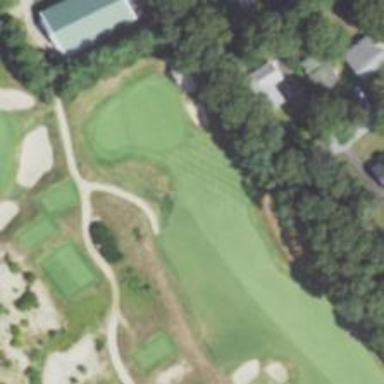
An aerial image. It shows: Path for both road and golf.